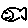
Label: fish